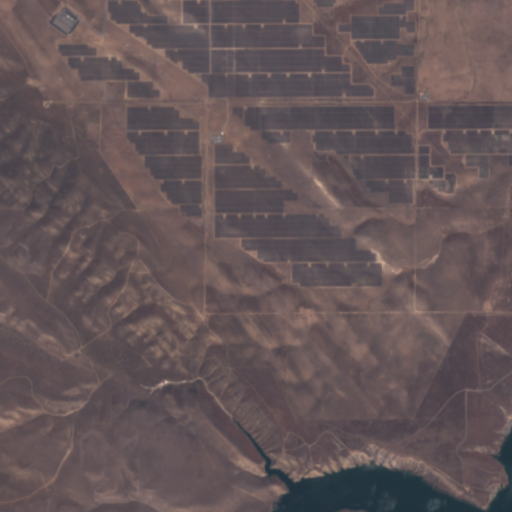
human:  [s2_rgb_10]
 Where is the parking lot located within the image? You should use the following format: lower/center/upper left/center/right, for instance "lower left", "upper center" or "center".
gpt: The parking lot is located in the lower right of the image.
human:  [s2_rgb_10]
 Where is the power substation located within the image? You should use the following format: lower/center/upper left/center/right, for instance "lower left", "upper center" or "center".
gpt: The power substation is located in the upper left of the image.
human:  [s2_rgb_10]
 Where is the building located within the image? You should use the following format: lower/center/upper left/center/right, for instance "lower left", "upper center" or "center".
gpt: The building is located in the upper left of the image.
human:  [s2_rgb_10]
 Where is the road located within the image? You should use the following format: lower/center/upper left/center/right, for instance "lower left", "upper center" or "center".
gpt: There is no road in the image.